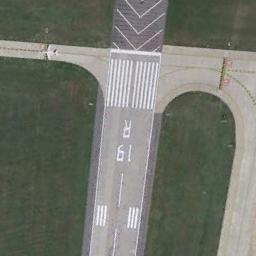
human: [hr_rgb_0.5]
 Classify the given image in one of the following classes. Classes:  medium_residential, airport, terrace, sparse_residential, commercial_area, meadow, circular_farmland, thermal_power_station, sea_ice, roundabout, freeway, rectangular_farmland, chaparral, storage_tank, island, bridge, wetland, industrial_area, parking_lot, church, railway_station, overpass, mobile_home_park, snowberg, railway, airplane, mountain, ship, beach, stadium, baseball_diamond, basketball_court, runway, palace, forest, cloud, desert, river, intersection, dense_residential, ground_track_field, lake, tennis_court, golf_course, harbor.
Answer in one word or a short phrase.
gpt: runway